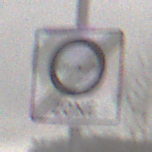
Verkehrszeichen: EndeUmweltzone
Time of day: Midday
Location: Outdoor (Nature)
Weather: Overcast
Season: Winter
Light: Natural